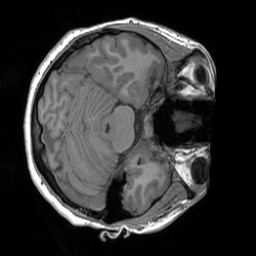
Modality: T1w
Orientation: axial
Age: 27
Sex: female
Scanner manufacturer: siemens
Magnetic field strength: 3 T
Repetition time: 1.9 s
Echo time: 0.00252 s